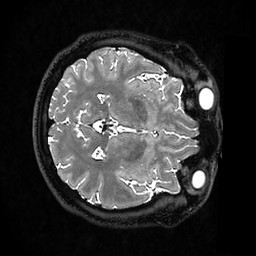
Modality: T2w
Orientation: axial
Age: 21
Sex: female
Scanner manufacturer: ge
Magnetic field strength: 3 T
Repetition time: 3.202 s
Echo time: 0.05917 s